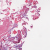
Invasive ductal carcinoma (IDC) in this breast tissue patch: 0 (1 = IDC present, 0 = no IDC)